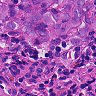
Metastatic tissue present: yes